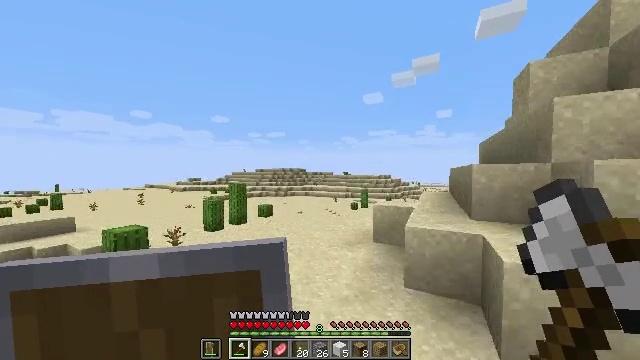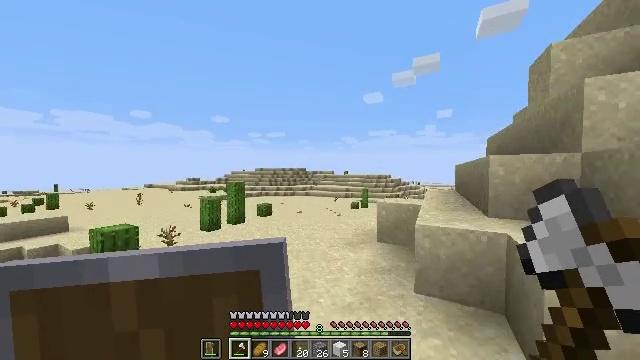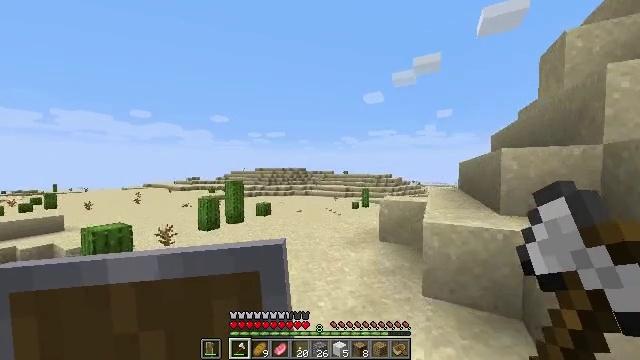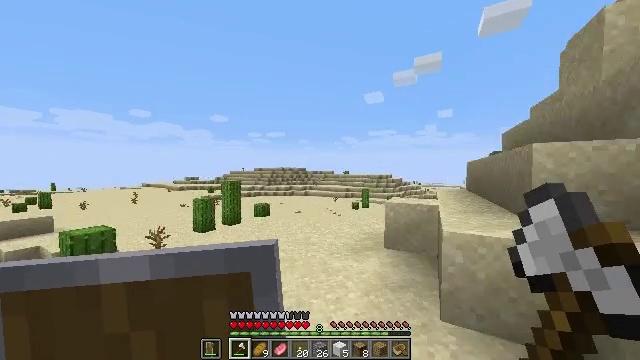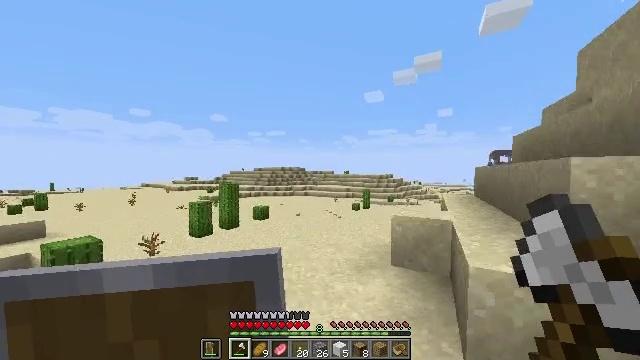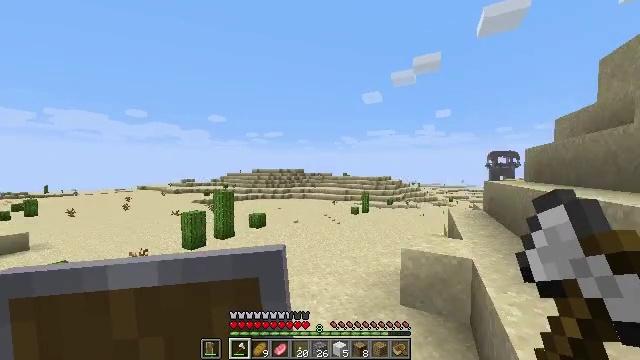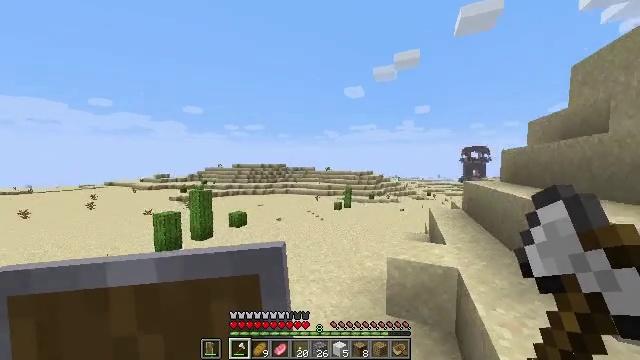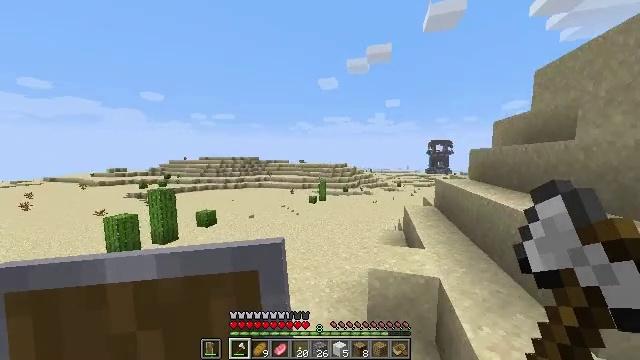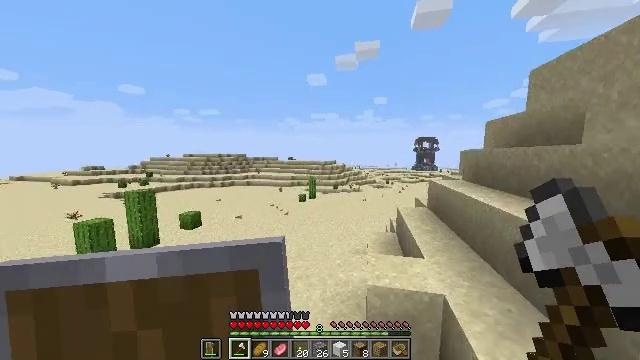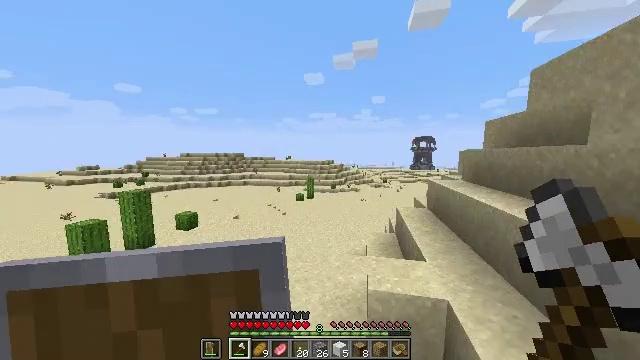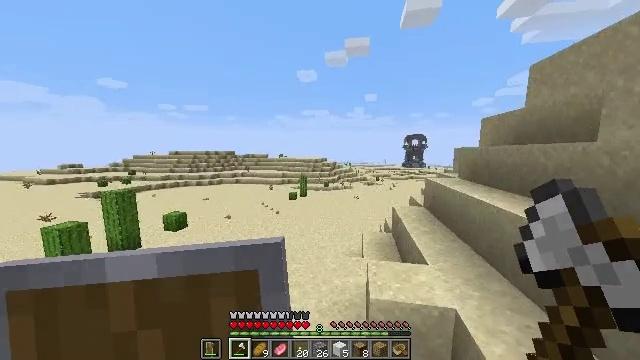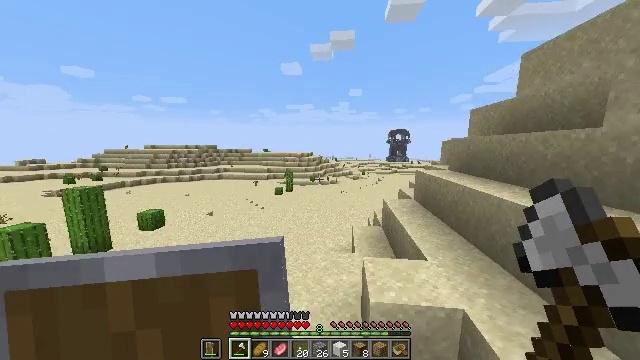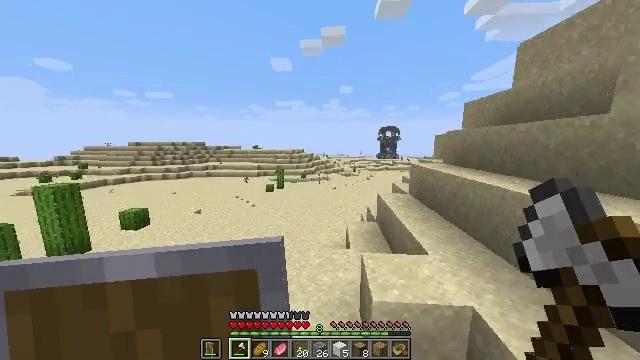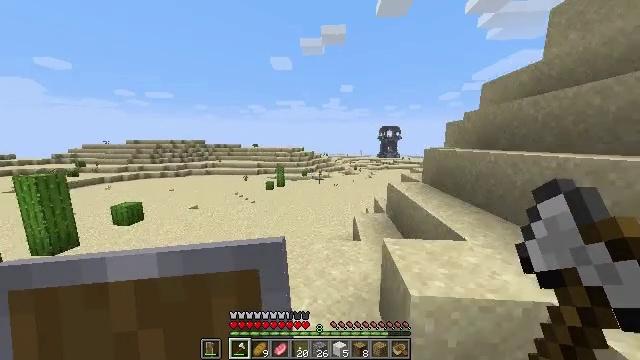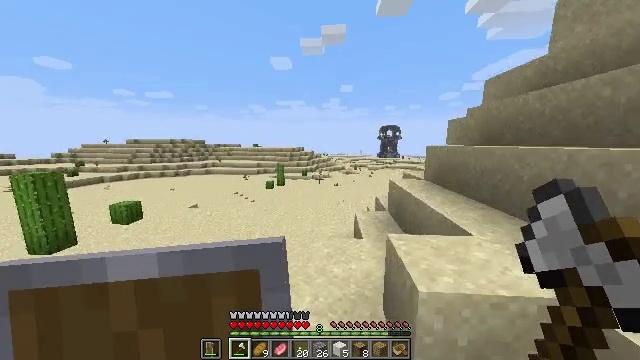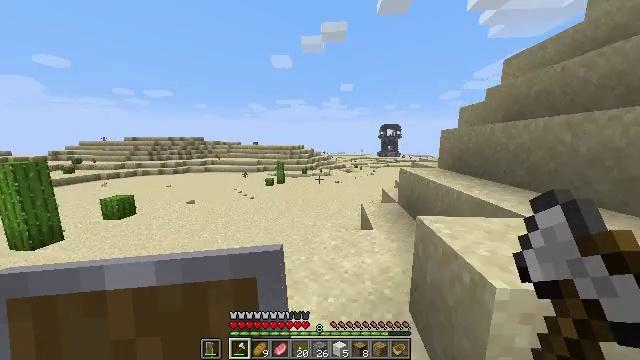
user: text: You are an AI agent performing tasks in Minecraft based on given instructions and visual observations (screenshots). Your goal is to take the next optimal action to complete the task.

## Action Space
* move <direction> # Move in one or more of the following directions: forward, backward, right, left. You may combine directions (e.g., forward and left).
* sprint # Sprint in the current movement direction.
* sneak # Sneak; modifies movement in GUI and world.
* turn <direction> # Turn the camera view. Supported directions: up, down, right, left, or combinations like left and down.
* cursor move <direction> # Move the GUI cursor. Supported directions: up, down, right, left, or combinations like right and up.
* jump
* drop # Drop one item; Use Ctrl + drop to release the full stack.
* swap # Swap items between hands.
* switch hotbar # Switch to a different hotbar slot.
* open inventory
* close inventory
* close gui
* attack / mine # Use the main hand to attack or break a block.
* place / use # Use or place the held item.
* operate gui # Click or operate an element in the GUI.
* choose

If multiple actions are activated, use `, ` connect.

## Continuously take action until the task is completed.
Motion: motion action
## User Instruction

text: Mine the dead bush in the desert.
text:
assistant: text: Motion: move forward, jump
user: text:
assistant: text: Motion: move forward, jump
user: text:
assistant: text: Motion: move forward, jump
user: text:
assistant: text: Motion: move forward, jump
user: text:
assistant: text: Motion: move forward, jump
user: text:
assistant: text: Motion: move forward, turn right and down, jump
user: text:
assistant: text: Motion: move forward, turn right and down, jump
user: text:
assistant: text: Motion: move forward, turn right, jump
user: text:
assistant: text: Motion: move forward, jump
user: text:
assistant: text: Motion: move forward, turn right, jump
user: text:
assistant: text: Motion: move forward, turn right and down, jump
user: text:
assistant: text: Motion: move forward, turn right
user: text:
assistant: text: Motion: move forward
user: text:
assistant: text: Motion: move forward
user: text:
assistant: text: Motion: move forward
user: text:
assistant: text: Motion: move forward
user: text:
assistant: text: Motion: move forward
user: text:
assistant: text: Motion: move forward
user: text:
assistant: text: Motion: move forward
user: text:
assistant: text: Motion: move forward
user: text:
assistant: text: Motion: move forward
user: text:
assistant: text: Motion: move forward
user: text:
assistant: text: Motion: move forward
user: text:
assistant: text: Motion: move forward
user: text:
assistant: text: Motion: move forward
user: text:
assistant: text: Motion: move forward
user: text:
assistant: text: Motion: move forward
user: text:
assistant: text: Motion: move forward, turn left
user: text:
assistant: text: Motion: move forward
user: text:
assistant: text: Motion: move forward